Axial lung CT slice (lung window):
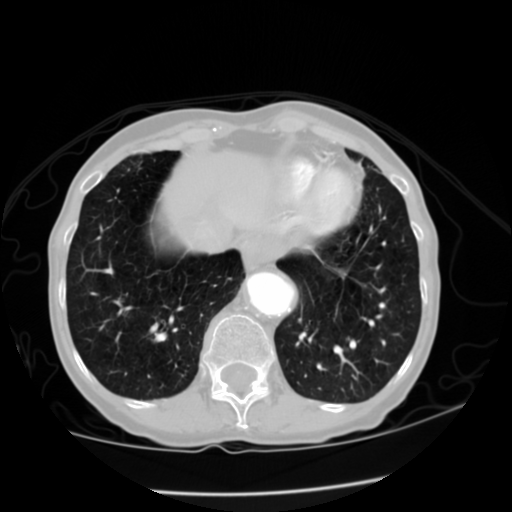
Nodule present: no